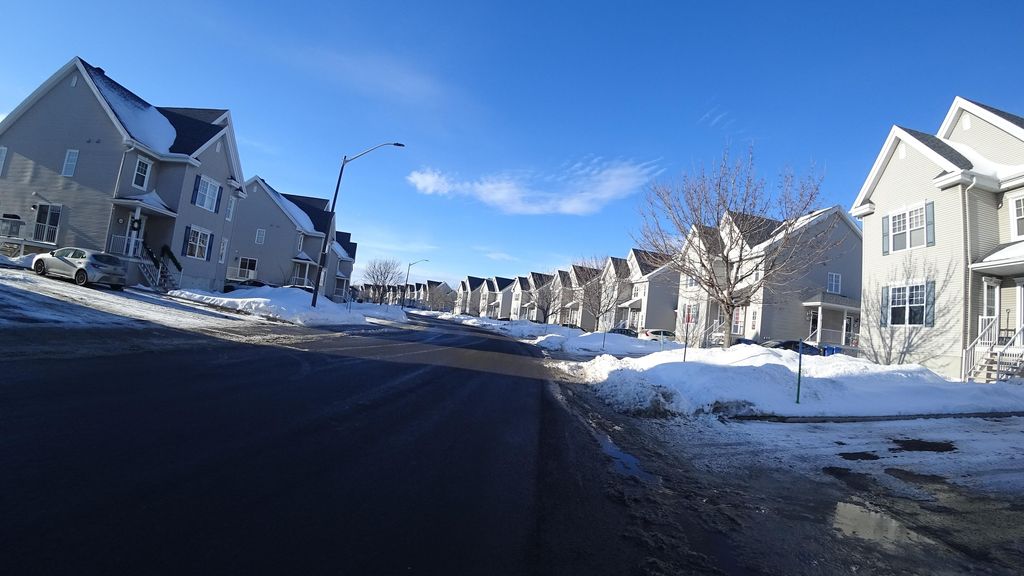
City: quebec_city